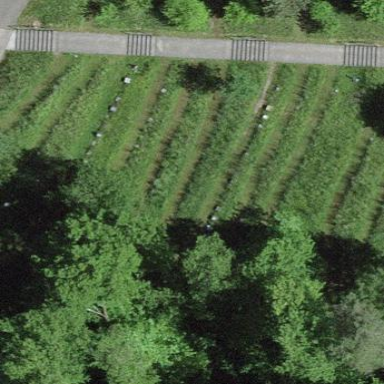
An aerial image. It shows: Grave yard.